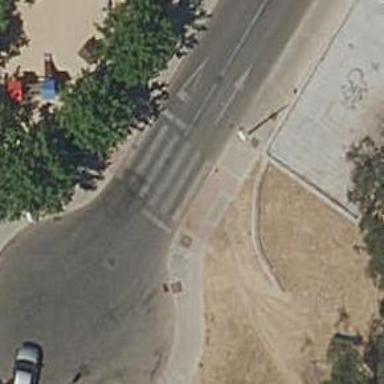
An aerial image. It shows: Zebra crossing on the road.